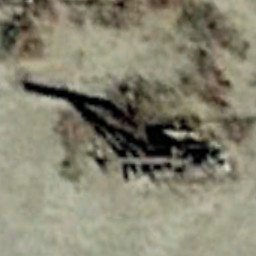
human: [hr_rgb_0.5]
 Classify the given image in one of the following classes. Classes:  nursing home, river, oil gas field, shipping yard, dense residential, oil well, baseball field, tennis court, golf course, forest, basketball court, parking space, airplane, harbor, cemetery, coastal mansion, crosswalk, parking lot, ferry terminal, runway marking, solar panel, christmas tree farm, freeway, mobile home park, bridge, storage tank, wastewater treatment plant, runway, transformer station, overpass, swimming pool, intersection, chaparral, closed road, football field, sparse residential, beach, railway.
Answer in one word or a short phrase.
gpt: oil well